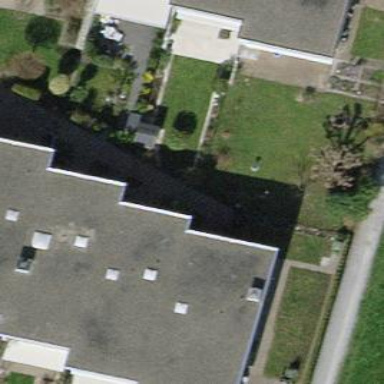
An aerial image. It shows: Terrace building.